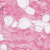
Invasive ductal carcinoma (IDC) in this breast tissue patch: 0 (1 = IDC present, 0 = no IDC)